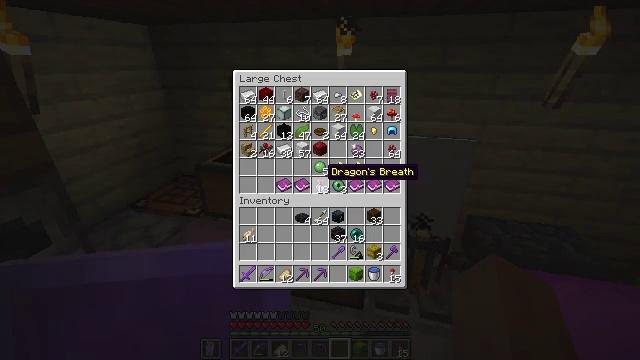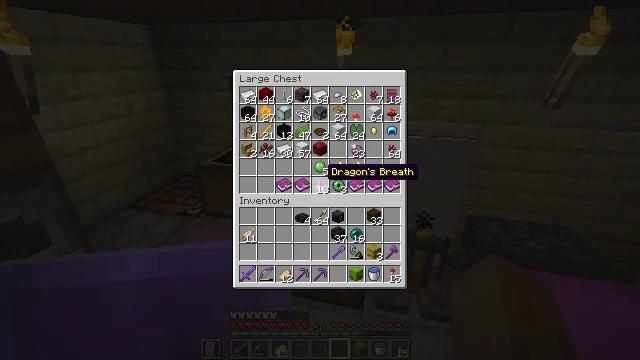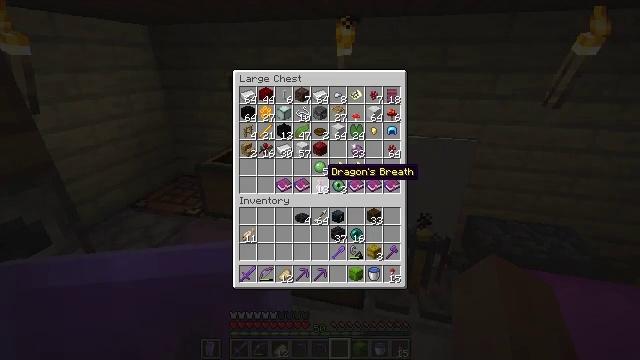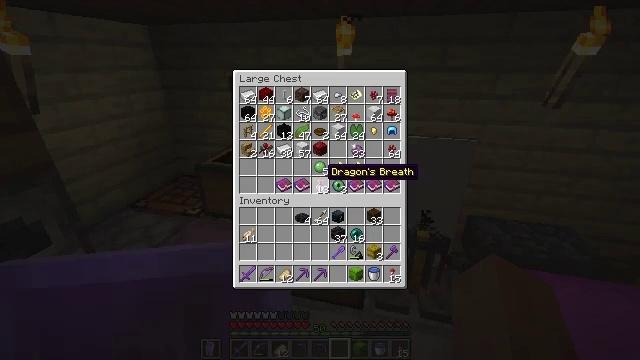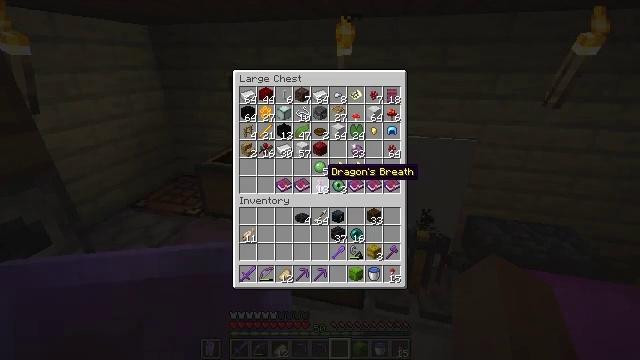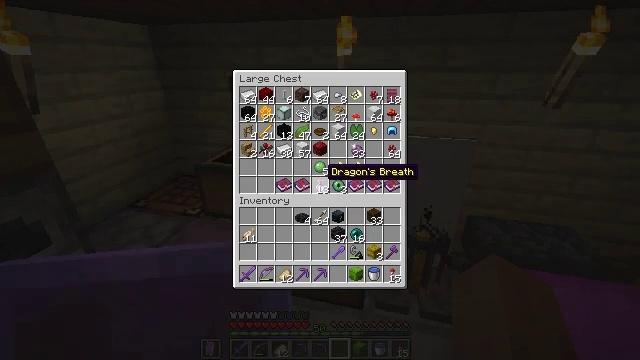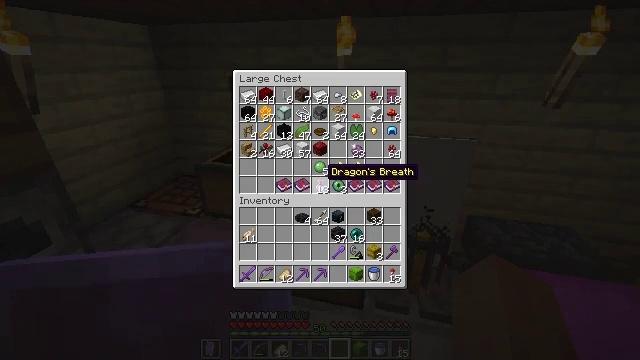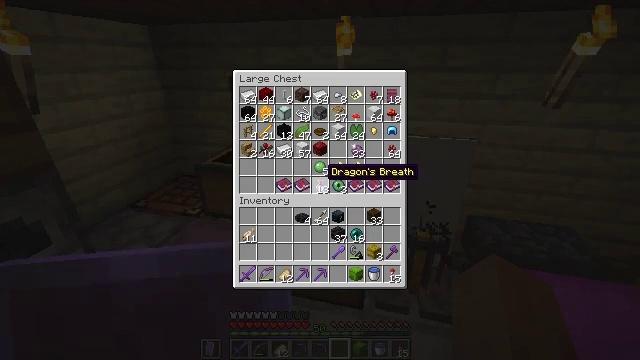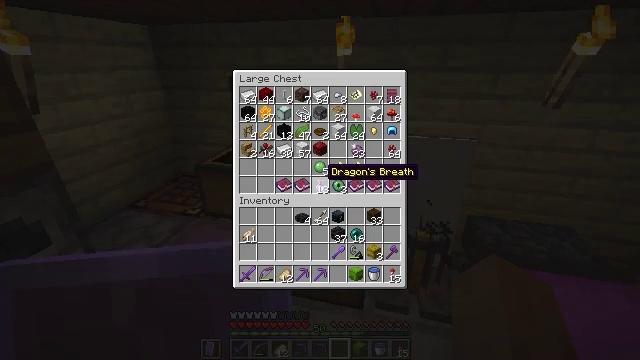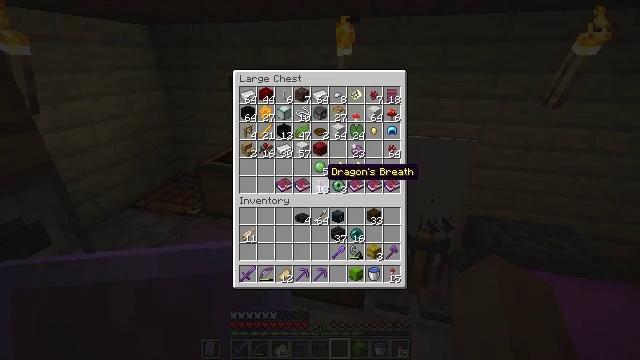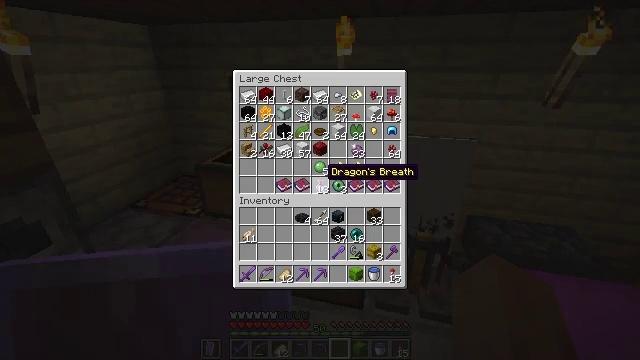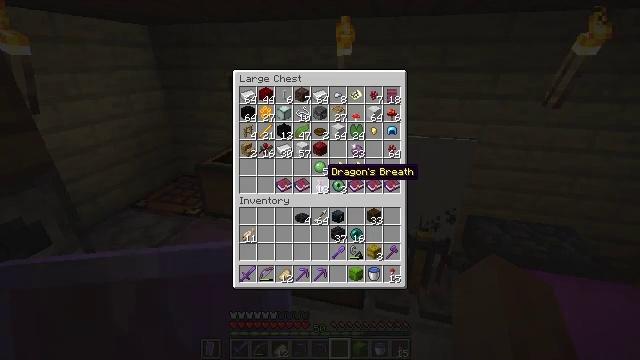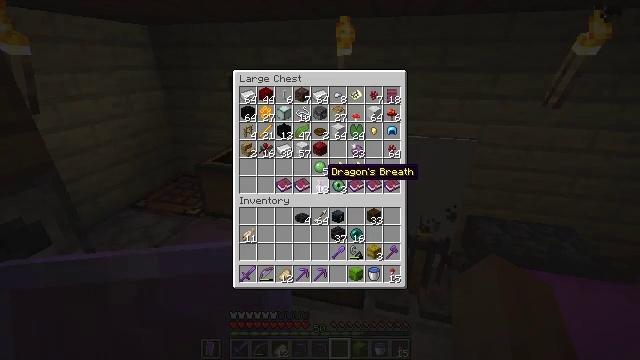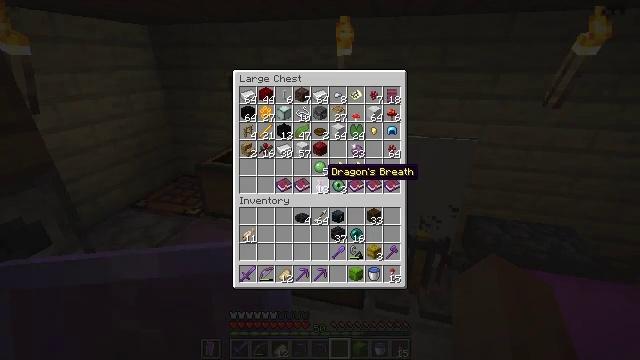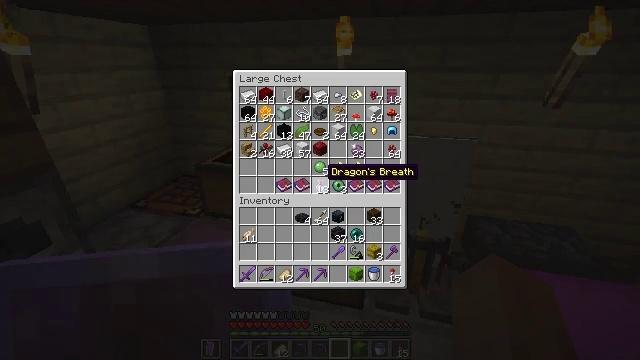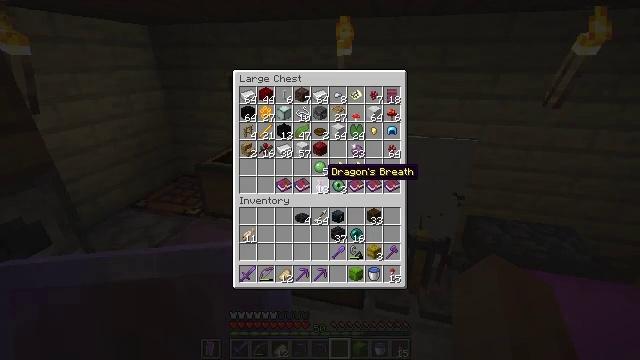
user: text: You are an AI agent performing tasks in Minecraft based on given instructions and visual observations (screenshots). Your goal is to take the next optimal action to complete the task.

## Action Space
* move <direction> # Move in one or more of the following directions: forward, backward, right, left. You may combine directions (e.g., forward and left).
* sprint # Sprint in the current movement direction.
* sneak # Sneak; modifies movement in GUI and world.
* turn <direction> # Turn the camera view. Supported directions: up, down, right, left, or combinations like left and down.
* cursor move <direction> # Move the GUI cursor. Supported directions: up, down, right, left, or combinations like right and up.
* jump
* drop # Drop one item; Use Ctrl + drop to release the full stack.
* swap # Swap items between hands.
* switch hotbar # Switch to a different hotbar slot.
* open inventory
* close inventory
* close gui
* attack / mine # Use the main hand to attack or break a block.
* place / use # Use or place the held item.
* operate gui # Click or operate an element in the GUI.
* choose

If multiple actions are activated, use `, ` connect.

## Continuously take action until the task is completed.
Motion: motion action
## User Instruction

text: Mine the shulker box.
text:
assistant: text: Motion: no_op
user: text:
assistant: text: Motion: no_op
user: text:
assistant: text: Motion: no_op
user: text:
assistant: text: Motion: no_op
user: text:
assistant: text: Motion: no_op
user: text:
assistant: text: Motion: no_op
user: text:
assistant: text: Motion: no_op
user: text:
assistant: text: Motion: no_op
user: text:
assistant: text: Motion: no_op
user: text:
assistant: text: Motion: no_op
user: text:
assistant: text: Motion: no_op
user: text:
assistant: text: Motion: no_op
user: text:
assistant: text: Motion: no_op
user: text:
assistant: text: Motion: no_op
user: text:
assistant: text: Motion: no_op
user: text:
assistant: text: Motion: no_op
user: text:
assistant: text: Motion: no_op
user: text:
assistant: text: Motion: no_op
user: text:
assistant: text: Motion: no_op
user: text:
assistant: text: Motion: no_op
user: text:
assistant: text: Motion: no_op
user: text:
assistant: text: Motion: no_op
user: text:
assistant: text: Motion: no_op
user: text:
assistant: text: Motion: no_op
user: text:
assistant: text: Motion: no_op
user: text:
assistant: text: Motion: no_op
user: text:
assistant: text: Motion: no_op
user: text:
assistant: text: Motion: no_op
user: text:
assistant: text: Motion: turn left and down
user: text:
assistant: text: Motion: no_op